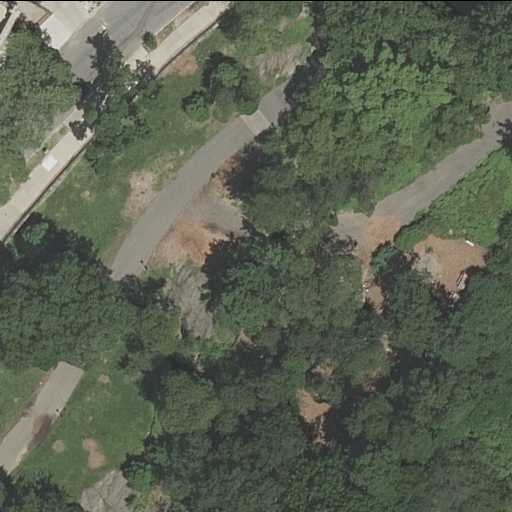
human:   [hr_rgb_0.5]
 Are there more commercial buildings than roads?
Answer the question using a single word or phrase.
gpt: no

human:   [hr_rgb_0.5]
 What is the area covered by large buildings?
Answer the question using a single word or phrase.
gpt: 3500m2

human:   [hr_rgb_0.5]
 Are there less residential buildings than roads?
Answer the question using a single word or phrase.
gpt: yes

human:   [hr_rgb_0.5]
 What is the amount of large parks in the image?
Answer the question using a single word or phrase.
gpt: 1

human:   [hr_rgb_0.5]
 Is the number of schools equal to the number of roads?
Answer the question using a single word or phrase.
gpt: no

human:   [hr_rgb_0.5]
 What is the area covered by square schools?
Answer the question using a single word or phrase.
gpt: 0m2

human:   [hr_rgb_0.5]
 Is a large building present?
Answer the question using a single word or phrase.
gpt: yes

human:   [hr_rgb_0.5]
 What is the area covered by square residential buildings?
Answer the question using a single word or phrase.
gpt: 0m2

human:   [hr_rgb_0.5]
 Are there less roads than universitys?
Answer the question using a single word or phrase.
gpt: no

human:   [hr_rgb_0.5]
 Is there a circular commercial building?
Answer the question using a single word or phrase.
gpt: no

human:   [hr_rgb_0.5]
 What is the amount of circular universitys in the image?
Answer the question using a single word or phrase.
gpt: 0

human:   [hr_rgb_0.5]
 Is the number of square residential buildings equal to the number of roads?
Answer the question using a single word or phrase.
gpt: no

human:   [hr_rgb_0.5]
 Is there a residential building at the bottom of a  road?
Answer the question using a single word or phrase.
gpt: no

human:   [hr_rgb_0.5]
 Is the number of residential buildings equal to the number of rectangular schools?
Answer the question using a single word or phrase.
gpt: yes

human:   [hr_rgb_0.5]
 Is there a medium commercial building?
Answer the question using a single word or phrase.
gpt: no

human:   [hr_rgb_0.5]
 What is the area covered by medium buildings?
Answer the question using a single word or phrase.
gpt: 0m2

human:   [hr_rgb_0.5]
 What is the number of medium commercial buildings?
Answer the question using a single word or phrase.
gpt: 0

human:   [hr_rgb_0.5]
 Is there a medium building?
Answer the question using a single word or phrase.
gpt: no

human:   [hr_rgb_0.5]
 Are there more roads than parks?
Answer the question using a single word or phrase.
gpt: yes

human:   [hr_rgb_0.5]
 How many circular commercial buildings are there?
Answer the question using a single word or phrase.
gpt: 0

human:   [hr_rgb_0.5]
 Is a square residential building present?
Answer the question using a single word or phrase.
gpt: no

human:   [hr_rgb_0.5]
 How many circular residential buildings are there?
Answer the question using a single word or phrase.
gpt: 0

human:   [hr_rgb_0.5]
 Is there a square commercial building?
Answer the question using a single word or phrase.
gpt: no

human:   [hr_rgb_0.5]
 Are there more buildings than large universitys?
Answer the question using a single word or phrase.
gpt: no

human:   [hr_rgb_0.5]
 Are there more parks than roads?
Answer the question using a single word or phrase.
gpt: no

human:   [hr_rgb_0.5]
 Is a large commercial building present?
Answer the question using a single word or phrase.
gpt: no

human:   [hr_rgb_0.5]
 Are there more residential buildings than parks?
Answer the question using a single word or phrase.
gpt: no

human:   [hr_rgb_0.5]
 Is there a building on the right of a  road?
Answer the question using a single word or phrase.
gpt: no

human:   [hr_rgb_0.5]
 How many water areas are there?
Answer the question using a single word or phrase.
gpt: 0

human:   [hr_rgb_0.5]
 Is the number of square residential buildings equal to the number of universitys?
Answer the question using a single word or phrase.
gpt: no

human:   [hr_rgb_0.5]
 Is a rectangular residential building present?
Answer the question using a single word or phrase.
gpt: no

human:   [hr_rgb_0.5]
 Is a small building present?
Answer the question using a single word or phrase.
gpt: no

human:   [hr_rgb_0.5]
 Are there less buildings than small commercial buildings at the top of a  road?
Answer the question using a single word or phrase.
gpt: no

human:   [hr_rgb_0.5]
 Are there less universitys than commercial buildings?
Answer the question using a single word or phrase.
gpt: no

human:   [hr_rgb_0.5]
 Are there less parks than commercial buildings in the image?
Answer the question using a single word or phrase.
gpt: no

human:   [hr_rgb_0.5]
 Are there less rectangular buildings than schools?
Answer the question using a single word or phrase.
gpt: yes